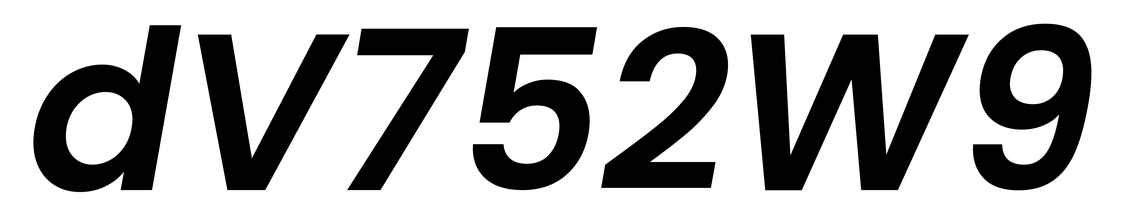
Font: Poppins-SemiBoldItalic